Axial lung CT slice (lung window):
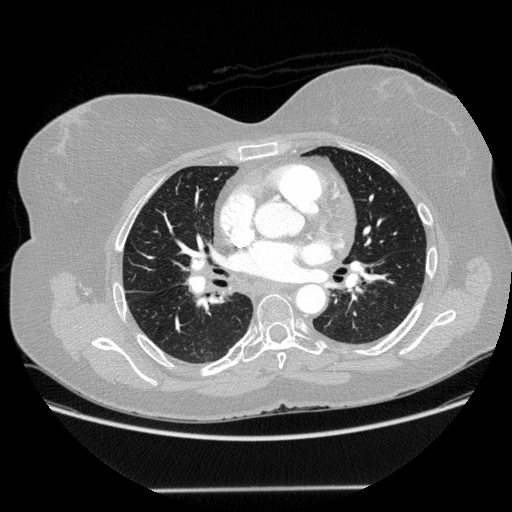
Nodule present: no